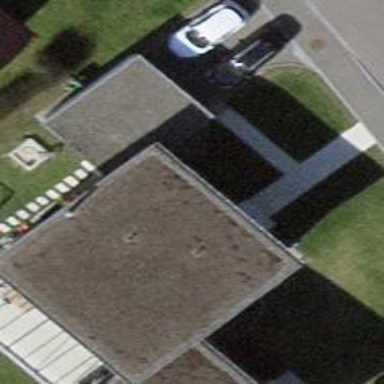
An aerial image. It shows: Building with flat roof.